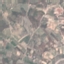
Label: PermanentCrop